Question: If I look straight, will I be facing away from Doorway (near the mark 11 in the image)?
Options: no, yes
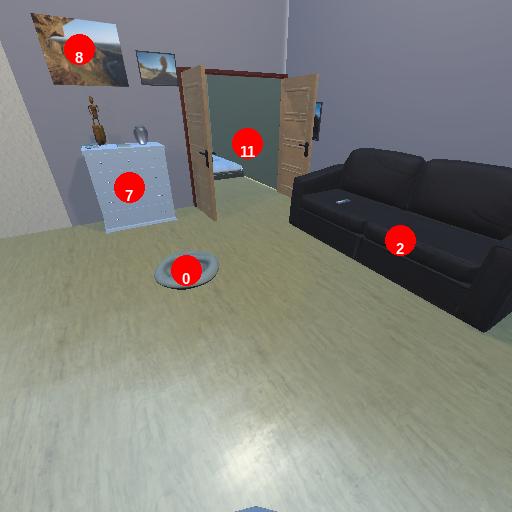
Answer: no